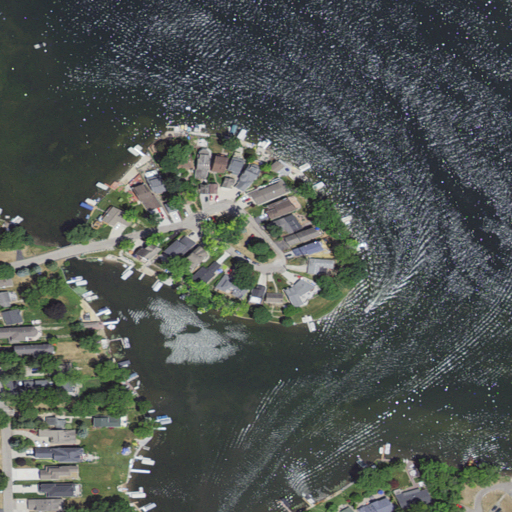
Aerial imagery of island in Michigan named Bird Island containing open water, low intensity development, open development, medium intensity development, woody wetlands, barren land, herbaceous wetlands, high intensity development, and grassland